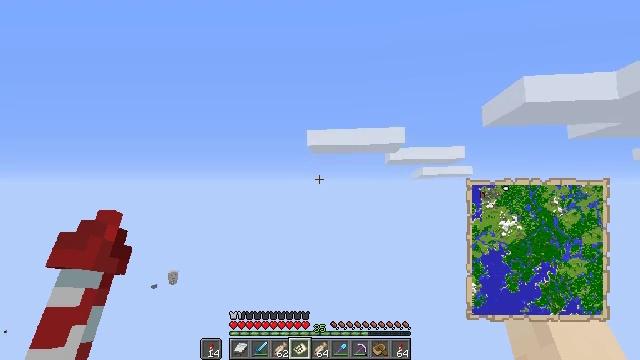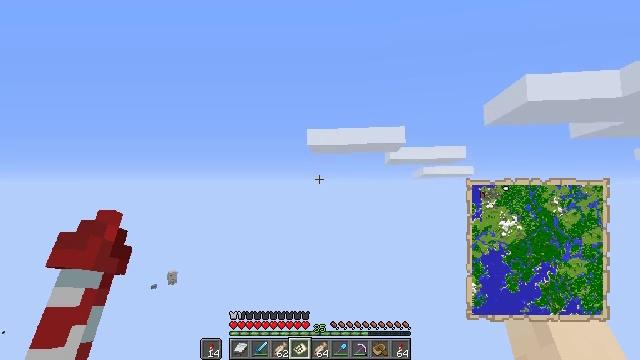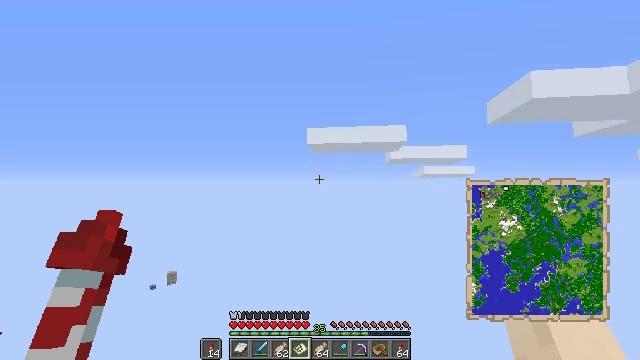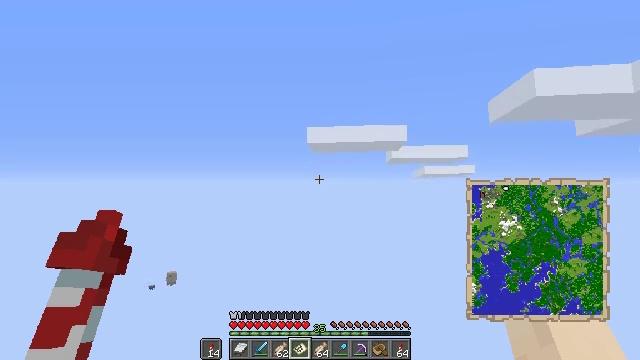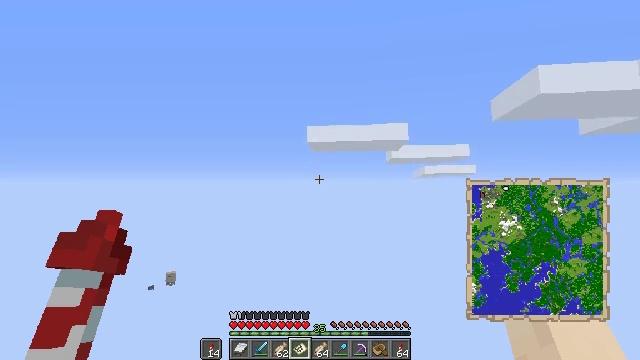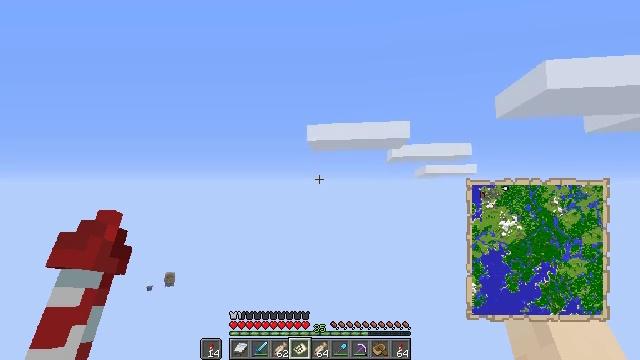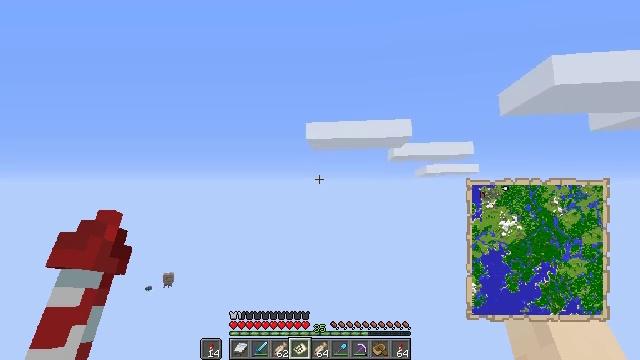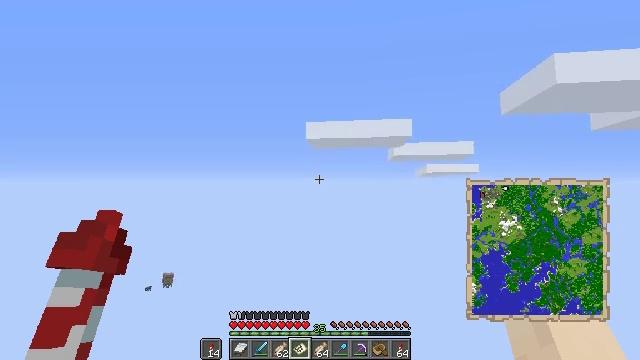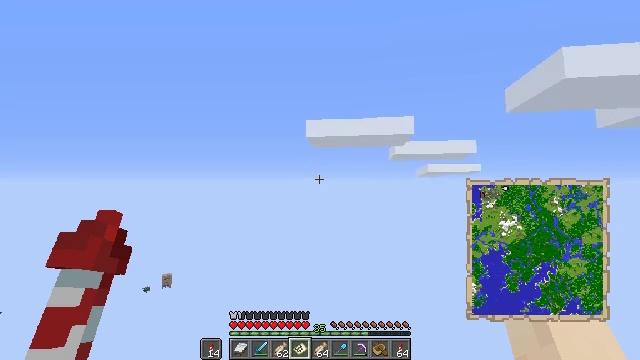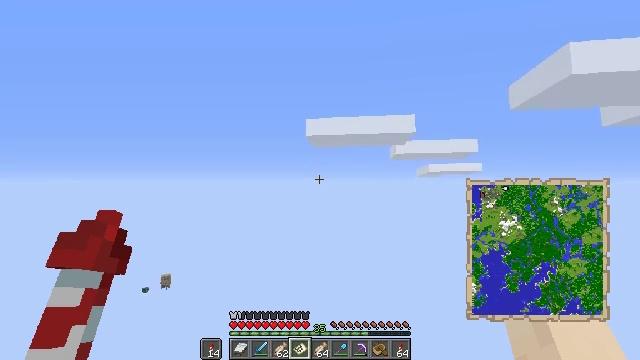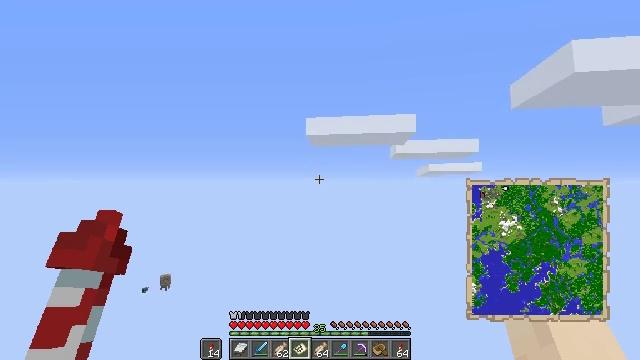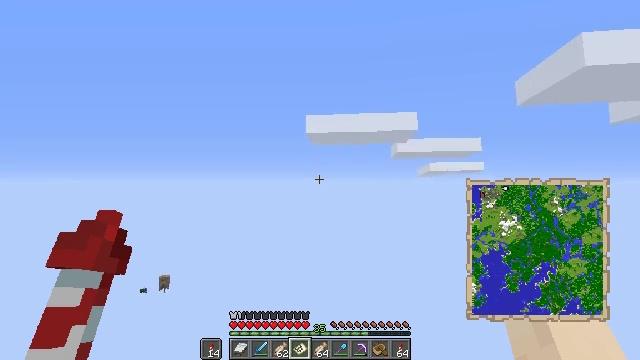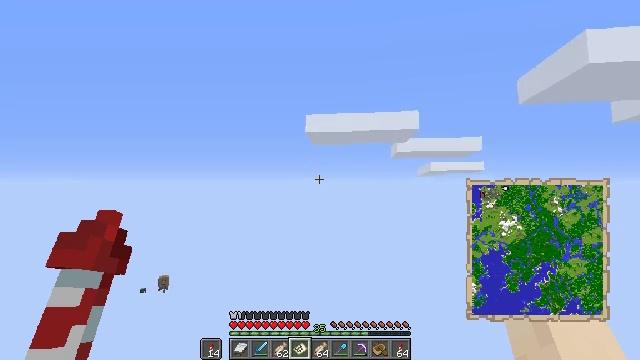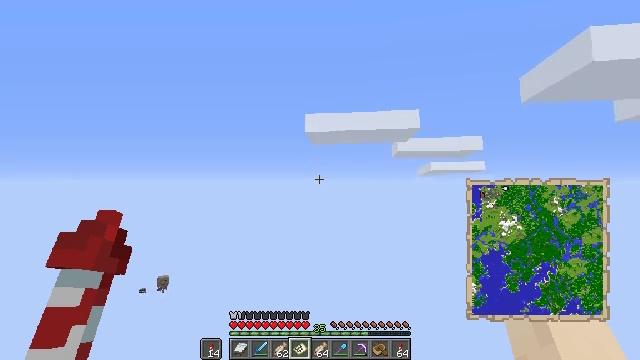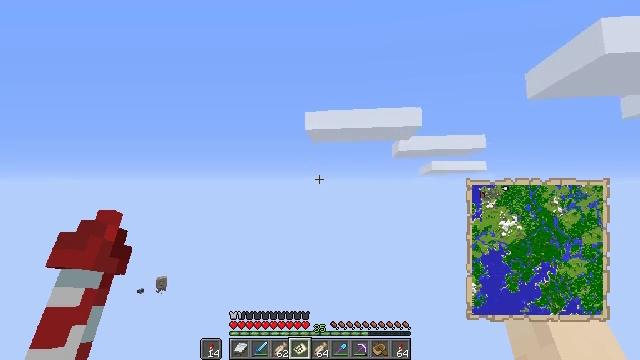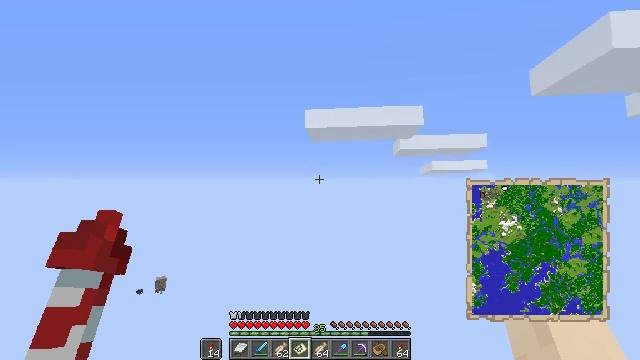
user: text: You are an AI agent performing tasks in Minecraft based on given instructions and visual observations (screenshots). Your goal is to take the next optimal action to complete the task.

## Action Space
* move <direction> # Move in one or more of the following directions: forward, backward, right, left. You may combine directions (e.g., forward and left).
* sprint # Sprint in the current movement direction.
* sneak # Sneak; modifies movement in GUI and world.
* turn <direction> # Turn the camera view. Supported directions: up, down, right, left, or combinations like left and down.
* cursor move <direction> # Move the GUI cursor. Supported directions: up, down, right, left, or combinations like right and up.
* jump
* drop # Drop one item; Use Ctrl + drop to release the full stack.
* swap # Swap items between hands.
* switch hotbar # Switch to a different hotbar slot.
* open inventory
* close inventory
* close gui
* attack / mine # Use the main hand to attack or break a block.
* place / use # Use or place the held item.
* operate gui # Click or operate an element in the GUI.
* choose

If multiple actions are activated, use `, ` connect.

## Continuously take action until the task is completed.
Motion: motion action
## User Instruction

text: Craft a map by arranging paper and a compass on a crafting table.
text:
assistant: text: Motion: no_op
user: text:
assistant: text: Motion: no_op
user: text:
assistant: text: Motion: no_op
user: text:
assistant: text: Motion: no_op
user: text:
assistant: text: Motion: no_op
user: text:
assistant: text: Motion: no_op
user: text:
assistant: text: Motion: no_op
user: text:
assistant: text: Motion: no_op
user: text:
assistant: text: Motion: no_op
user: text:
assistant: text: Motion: no_op
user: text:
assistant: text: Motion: no_op
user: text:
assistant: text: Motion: no_op
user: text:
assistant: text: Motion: no_op
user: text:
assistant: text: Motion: no_op
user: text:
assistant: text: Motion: no_op
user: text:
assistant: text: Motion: no_op
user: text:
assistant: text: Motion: no_op
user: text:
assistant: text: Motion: no_op
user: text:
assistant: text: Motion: no_op
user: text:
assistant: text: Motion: no_op
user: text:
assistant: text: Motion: no_op
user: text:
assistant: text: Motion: no_op
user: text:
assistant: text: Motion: no_op
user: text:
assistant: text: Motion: no_op
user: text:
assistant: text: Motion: no_op
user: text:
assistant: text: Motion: no_op
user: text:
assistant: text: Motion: no_op
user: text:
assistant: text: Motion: no_op
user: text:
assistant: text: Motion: no_op
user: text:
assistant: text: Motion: no_op